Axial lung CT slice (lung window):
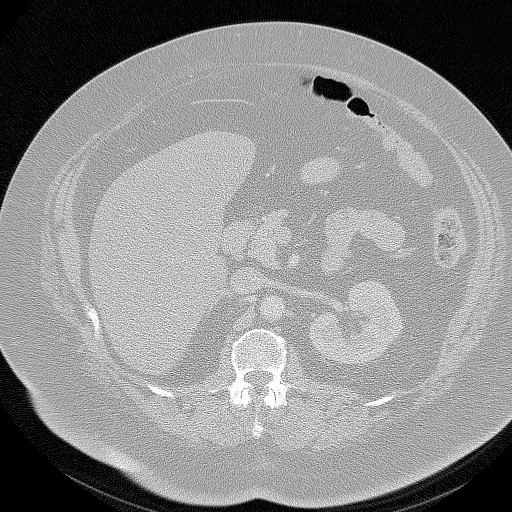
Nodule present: no